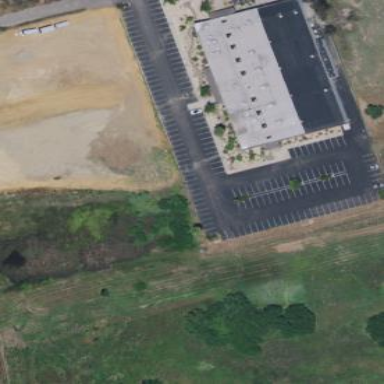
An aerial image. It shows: Building with bowling alley inside.